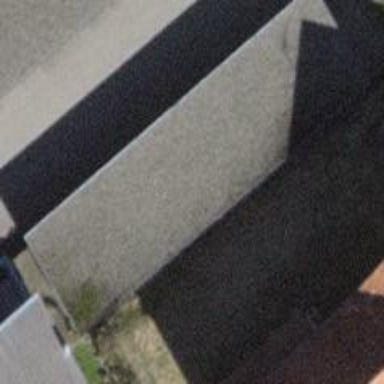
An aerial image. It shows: View of roof of building.